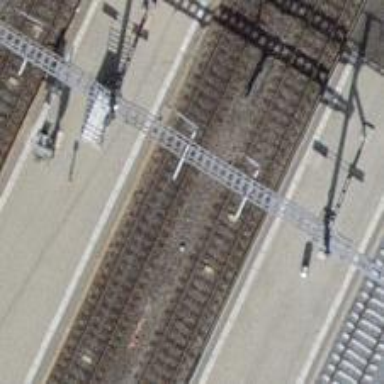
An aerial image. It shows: Railway signal.